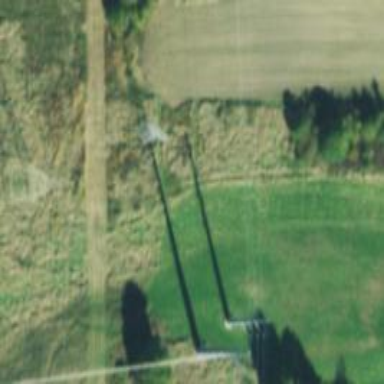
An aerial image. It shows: Lattice structure tower used for power distribution.